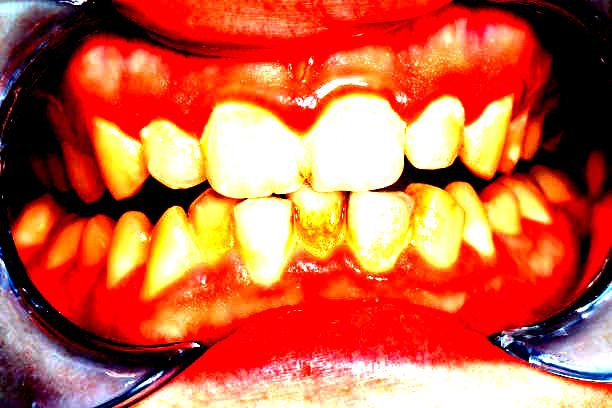
Condition: Calculus